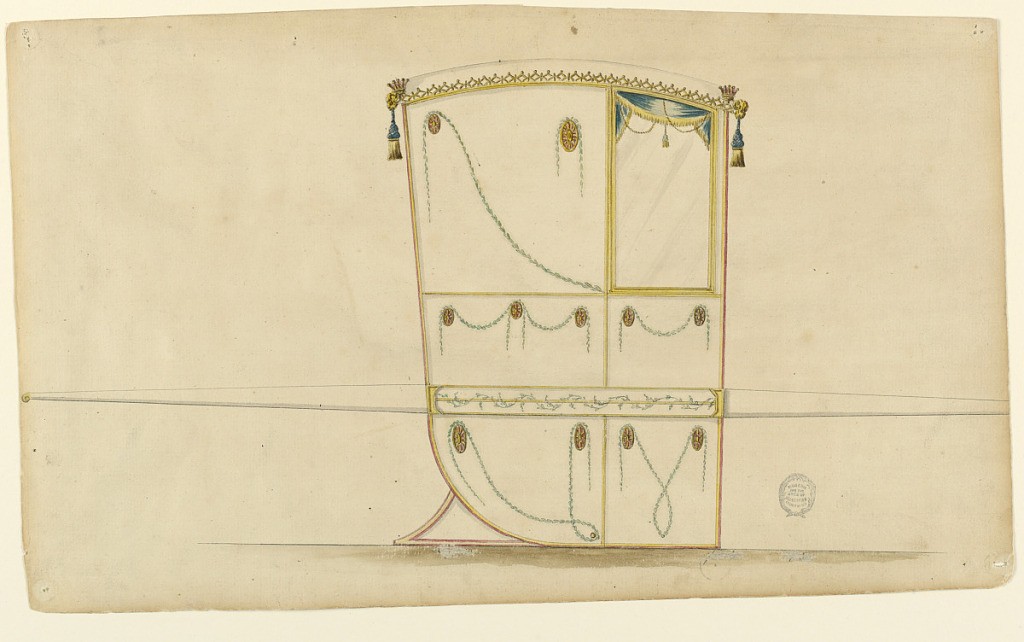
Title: Design for a sedan chair
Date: ca. 1775
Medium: Pen, ink, brush, and various watercolors on paper
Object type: Drawing
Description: Shown in profile turned toward right. Decorated similar to 1900-1-2. The panel above the window is decorated above with a small disk upon which lies a garland rising from the lower right corner and a greater one upon which a garland lies. The central panel shows two festoons upon three disks, at left, one festoon upon two disks, at right. In the bottom panels are festoons entwined and laid upon two disks each. In the soil with signature erased. Recognizable ft. from fecit 7 and probably 3 of the date.